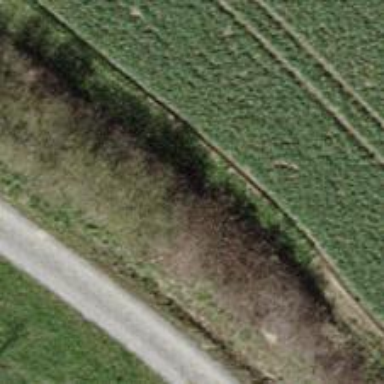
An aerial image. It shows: Hedge acting as barrier.